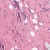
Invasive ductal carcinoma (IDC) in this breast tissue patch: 1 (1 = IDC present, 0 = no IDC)